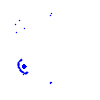
Particle: pion